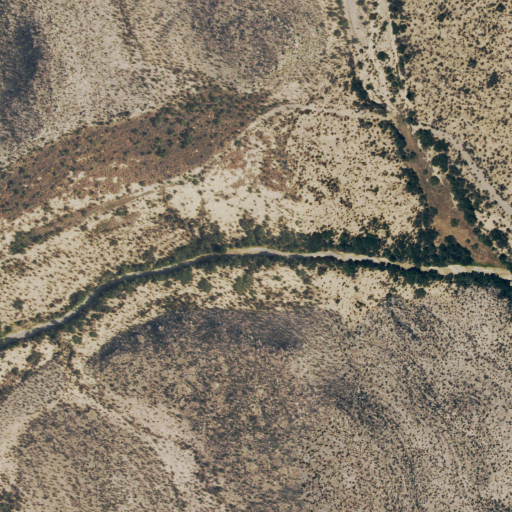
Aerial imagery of valley in Texas named Nine Point Draw containing only shrub